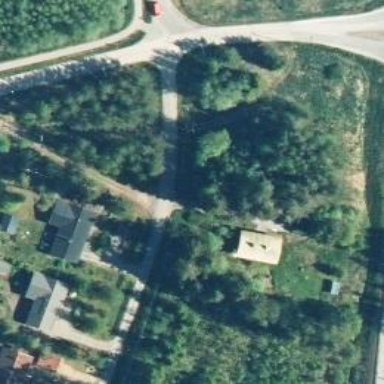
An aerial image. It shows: Residential road.